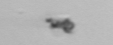
Label: detritus